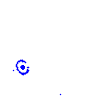
Particle: kaon